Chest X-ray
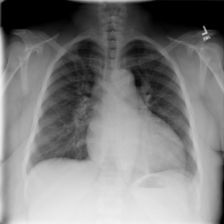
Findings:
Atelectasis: negative
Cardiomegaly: positive
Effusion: negative
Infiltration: negative
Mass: negative
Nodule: negative
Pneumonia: negative
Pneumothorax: negative
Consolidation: positive
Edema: negative
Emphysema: negative
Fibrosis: negative
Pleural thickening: negative
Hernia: negative